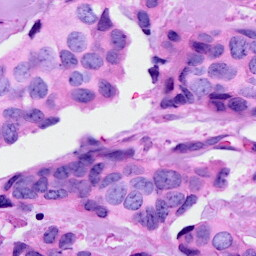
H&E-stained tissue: Breast